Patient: sex F, age 35
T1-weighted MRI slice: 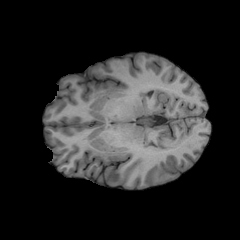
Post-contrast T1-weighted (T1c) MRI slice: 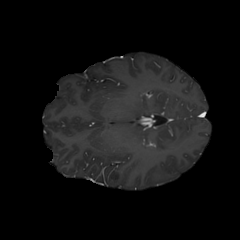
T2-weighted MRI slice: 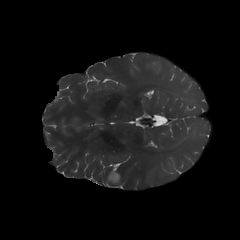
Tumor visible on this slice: yes
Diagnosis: Oligodendroglioma, IDH-mutant, 1p/19q-codeleted
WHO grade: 2